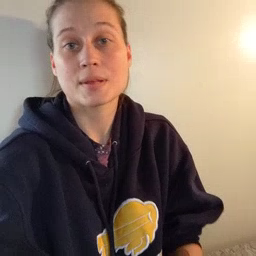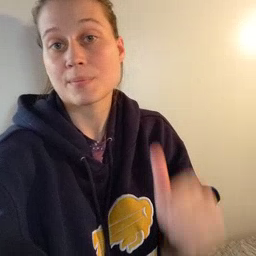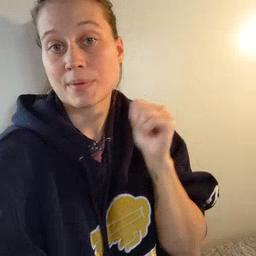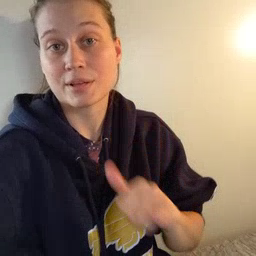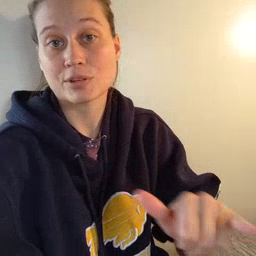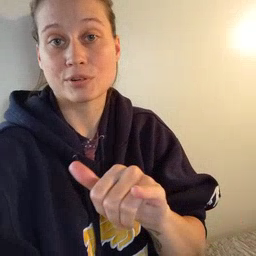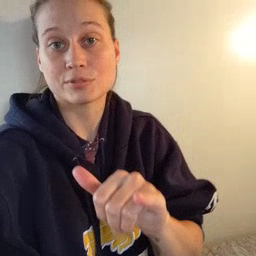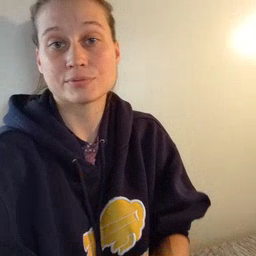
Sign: backyard